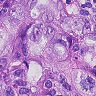
Metastatic tissue present: yes